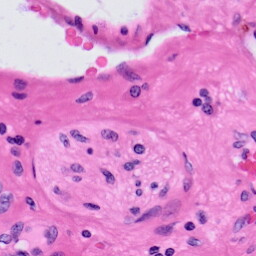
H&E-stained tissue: Prostate